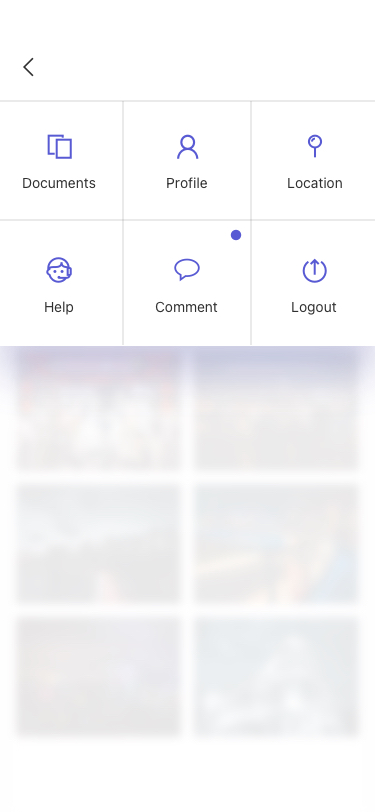
Text in this UI design:
Logout
Comment
Help
Location
Profile
Documents